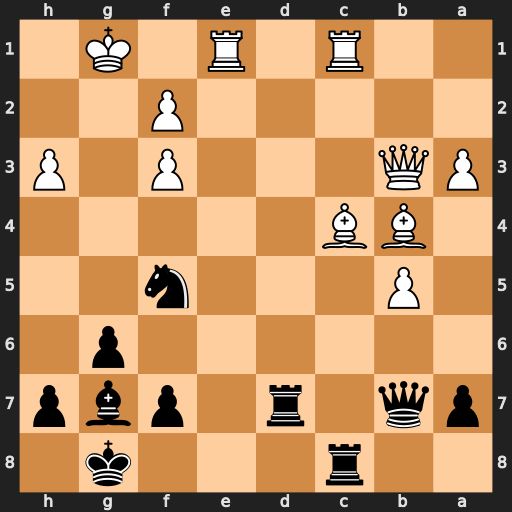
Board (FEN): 2r3k1/pq1r1pbp/6p1/1P3n2/1BB5/PQ3P1P/5P2/2R1R1K1
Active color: b
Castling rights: -
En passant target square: -
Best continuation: Nd4 Qd3 Nxf3+ Qxf3 Qxf3